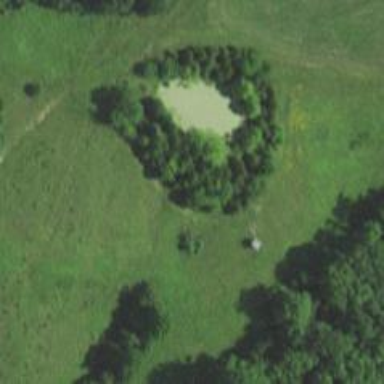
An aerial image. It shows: Hunting stand.